The image is a continuous-wavelet scalogram (time versus scale) of a rotating-machine vibration signal. Diagnose the rotating machine from this image, choosing from: normal, misalignment, unbalance, looseness.
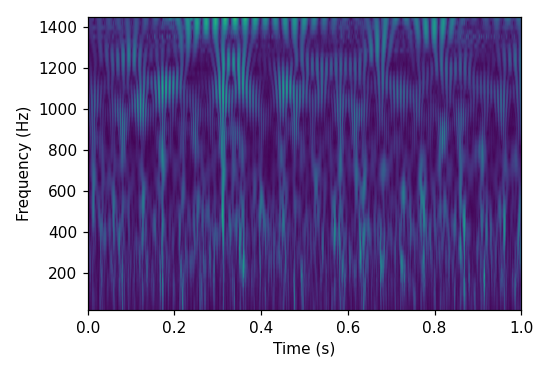
Answer: looseness